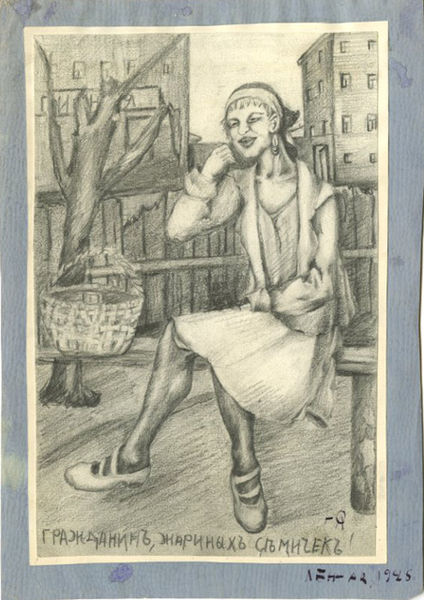
Titel: Woman Selling Sunflower Seeds, Woman Selling Sunflower Seeds
Künstler: Iuliia Grigor'evna Arapova (Kapitanova)
Standort: Amherst (Massachusetts, USA)
Institution: Mead Art Museum, Amherst College
Schlagwörter: gray, grey, sitting, windows, woman, looking, life, tree, building, drawing, scarf, sketch, fence, city, basket, buildings, earrings, working, relax, relaxing